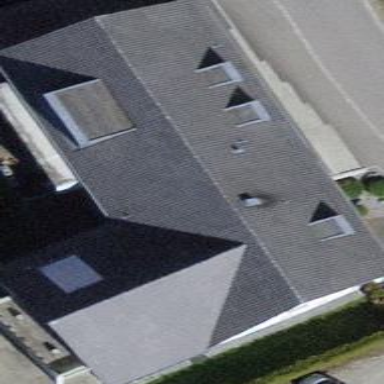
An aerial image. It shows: Building with tiled roof.